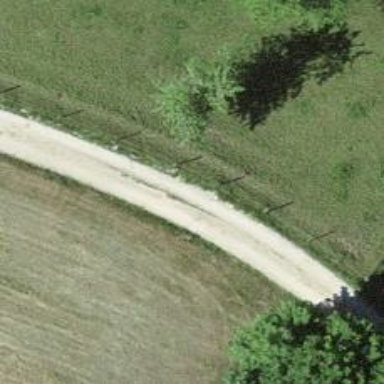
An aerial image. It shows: Track with fine gravel surface of grade2 quality.